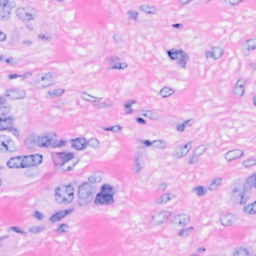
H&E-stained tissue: Breast